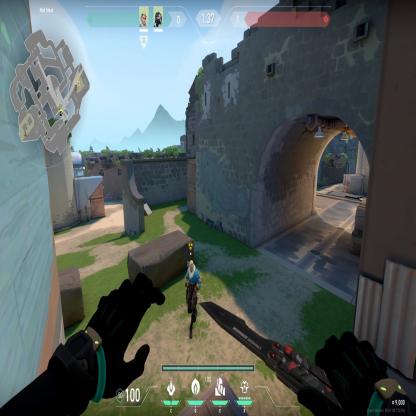
Label: teammate